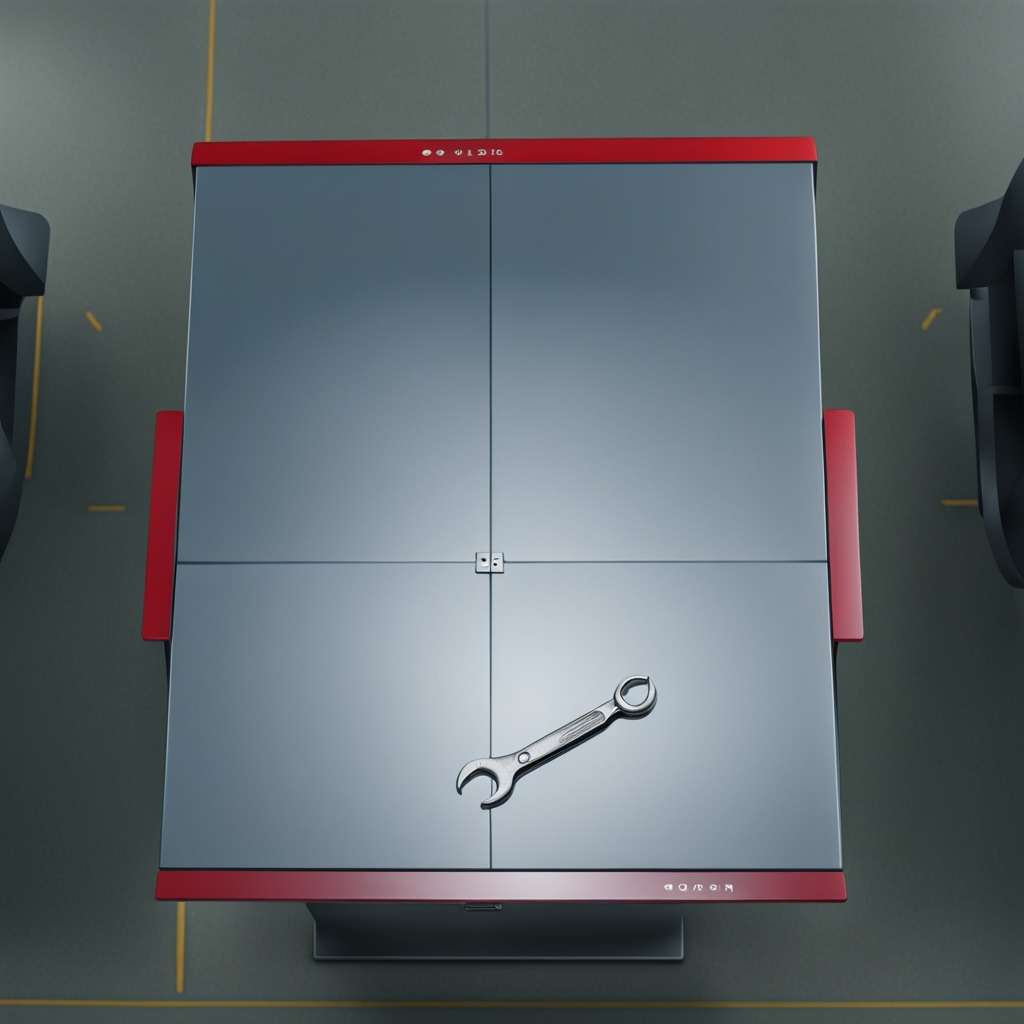
A wrench is lying on the toolbox surface.